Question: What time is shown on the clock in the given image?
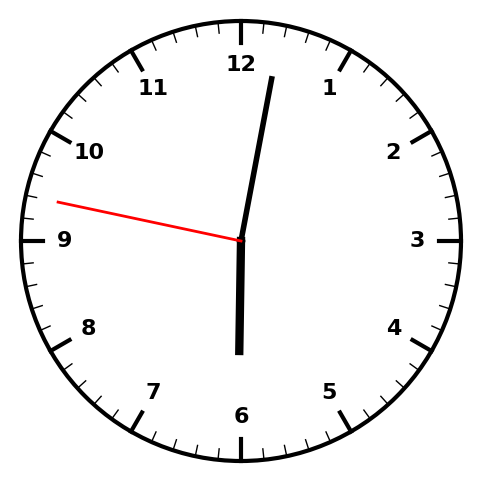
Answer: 06:01:47